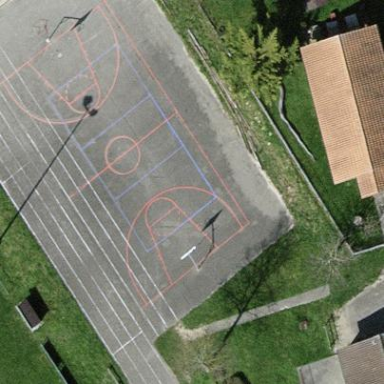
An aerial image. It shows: Basketball court on leisure land pitch.